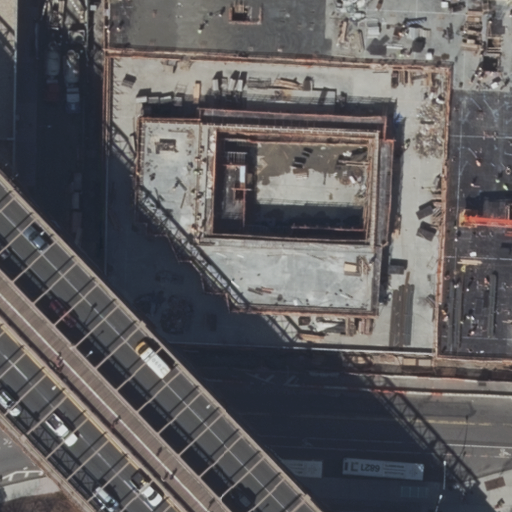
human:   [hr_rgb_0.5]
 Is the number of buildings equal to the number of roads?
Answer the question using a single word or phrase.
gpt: no

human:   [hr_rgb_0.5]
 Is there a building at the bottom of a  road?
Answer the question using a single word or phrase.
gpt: no

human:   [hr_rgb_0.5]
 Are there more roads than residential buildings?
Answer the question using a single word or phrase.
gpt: yes

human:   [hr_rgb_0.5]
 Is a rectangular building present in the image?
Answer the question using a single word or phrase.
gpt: yes

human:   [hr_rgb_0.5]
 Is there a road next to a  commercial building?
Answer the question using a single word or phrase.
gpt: no

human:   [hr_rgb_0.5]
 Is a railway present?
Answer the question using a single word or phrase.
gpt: no

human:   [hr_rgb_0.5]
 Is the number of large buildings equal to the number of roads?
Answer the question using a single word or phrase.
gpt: no

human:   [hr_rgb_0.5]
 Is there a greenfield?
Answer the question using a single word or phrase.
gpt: no

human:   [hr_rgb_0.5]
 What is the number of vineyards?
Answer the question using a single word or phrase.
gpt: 0

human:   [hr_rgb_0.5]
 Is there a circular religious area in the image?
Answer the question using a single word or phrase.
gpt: no

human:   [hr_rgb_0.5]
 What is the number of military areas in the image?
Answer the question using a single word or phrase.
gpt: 0

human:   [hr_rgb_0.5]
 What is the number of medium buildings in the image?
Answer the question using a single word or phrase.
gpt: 0

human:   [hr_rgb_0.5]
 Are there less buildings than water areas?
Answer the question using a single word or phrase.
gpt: no

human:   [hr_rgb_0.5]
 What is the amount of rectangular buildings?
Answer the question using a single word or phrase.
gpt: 3

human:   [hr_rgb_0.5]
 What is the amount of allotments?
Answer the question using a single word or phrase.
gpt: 0

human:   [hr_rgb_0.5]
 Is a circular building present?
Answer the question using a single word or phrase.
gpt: no

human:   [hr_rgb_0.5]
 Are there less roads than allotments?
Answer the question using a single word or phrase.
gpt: no

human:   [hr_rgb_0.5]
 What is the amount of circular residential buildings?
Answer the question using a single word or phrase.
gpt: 0

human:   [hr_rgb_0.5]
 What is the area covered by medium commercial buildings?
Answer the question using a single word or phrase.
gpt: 0m2

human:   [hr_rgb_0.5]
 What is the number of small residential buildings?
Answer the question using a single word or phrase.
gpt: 1

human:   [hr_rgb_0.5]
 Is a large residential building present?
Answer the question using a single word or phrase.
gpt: yes

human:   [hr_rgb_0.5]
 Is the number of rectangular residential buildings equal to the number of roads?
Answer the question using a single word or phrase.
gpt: no

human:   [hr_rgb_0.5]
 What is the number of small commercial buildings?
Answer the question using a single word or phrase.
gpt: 0

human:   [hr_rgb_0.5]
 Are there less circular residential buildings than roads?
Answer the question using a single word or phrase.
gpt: yes

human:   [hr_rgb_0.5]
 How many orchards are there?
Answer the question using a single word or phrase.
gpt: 0

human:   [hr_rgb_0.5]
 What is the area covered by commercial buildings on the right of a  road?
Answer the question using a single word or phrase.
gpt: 0m2

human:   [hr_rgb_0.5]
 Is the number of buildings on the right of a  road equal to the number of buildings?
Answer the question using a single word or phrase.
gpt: no

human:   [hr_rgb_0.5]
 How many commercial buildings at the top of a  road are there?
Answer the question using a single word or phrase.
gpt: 0

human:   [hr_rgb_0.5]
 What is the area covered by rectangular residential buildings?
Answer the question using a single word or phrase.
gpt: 2644m2

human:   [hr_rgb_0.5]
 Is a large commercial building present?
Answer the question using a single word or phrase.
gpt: no

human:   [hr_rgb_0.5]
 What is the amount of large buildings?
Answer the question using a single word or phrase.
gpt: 3

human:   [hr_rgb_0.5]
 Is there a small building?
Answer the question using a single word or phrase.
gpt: yes

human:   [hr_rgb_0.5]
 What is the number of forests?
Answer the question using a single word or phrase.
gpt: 0

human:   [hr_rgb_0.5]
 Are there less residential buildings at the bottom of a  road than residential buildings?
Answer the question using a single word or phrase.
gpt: yes

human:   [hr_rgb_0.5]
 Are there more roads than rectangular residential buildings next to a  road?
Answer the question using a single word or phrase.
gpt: yes

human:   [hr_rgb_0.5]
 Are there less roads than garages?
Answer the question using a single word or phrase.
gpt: no